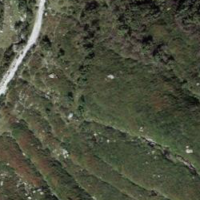
EUNIS habitat code: 31
Species observed at this site:
Rhodiola rosea